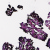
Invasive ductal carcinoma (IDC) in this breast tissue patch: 0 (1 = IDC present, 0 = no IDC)